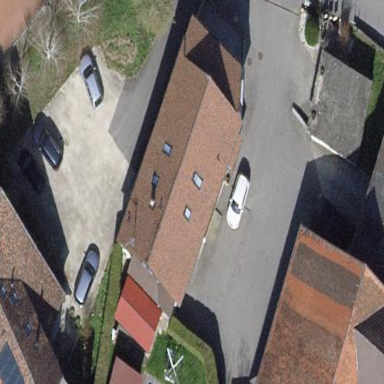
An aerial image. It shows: Simple and straightforward house.